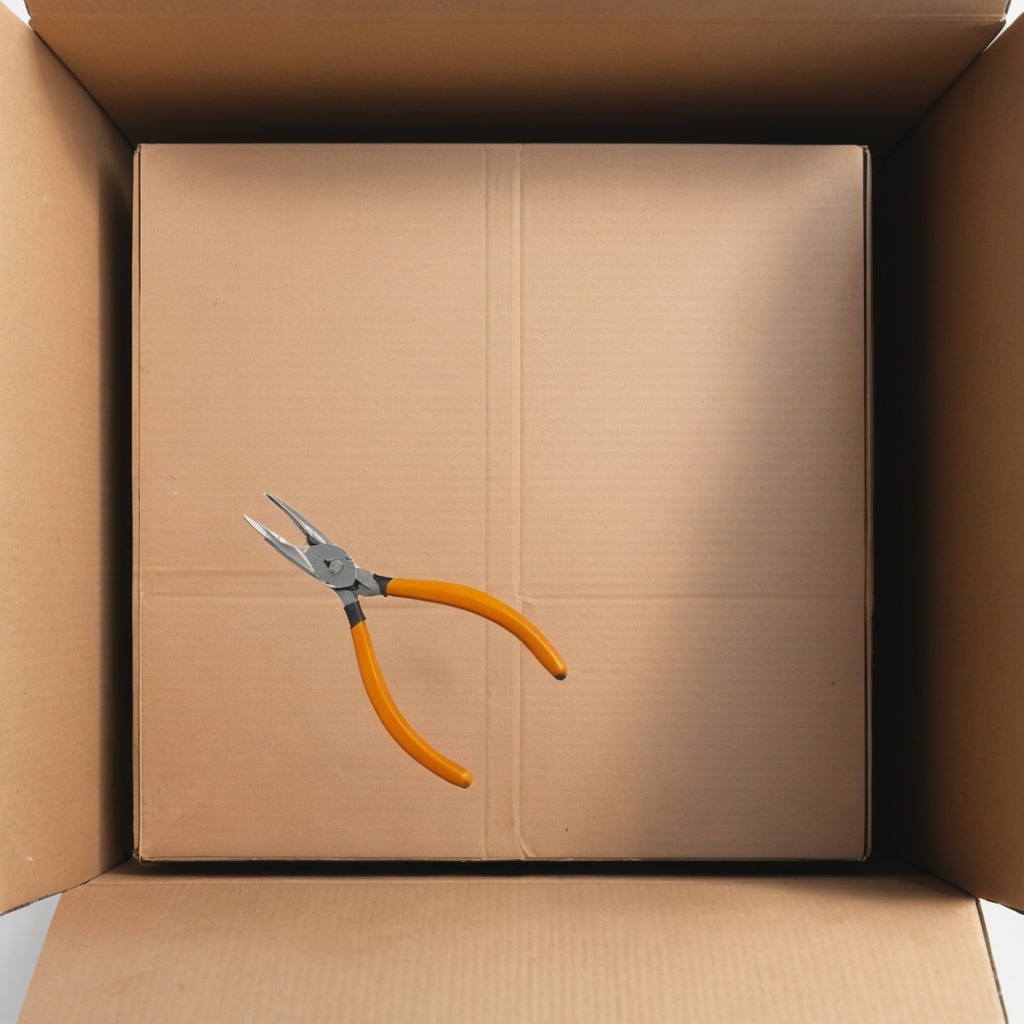
A plier is lying on a clean dry cardboard box surface in an outdoor workshop during daytime bright natural light soft shadows slightly creased but